Question: Somehow I cannot see "'PropertyChanged'".
Any clue how to restore it?

Also I get the errror
> Error al crear 'System.Windows.Data.UpdateSourceTrigger' a partir del
texto 'PropertyChanged'. [Line: 50 Position: 12]
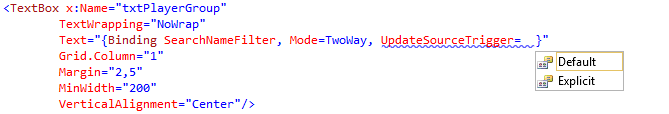
Answer: Silverlight 4.0 <URL> an attached property that provides it for you.